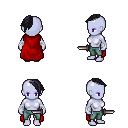
a pixel art fantasy rpg character, female body template, dark elf, purple skin, red cape, teal pants, raven long mohawk hairstyle, white cloth bandages, dagger, four views (front, back, left, right), 2x2 character sprite sheet, small pixel art, hard edges, no anti-aliasing